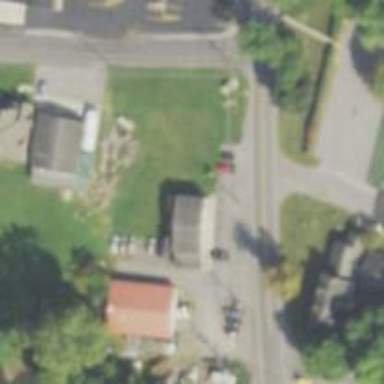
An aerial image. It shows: Convenience shop.